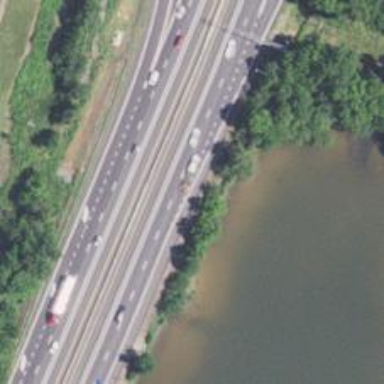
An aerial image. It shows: Motorway junction.